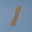
Label: 1